Interaction volume radius: 10 \u00c5
Interaction volume height: 10 \u00c5
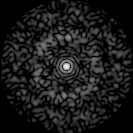
Disorder parameter: 0.824